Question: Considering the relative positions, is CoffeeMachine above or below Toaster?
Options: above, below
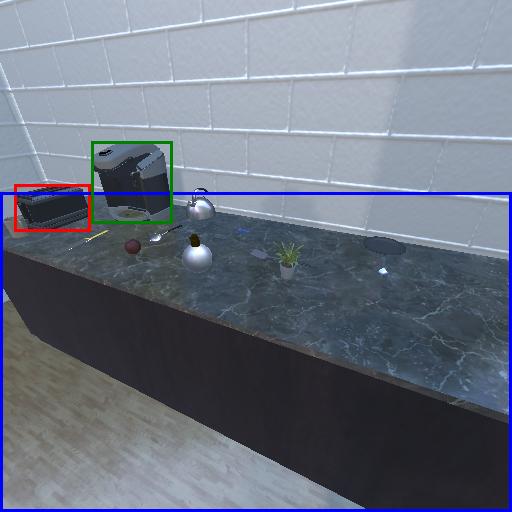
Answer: above